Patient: sex F, age 65
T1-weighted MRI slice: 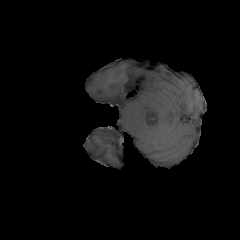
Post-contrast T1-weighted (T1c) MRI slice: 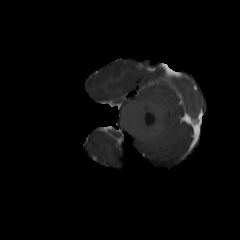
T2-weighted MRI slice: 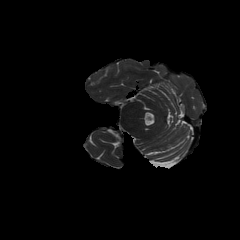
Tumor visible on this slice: no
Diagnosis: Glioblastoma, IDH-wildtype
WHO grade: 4